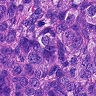
Metastatic tissue present: yes